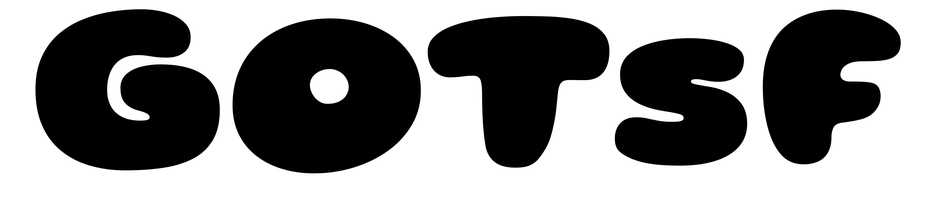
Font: Gluten_Black